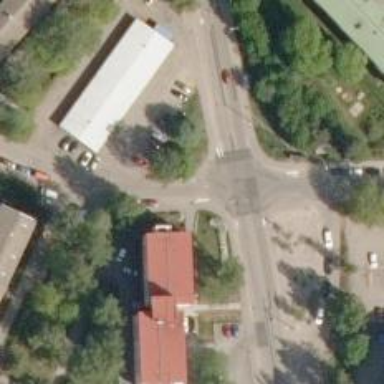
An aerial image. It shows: Road with "give way" sign.